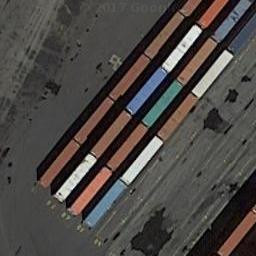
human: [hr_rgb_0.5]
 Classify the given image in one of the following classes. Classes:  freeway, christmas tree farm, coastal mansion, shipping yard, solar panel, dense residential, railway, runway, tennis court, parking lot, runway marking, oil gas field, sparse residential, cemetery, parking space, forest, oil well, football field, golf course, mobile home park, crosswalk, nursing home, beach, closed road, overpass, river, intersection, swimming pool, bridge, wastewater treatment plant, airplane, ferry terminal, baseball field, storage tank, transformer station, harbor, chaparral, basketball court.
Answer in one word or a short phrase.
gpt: shipping yard